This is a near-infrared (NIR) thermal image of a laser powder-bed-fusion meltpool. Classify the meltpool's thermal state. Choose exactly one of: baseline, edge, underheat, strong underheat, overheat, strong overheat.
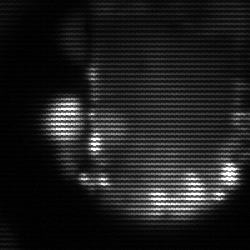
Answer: baseline